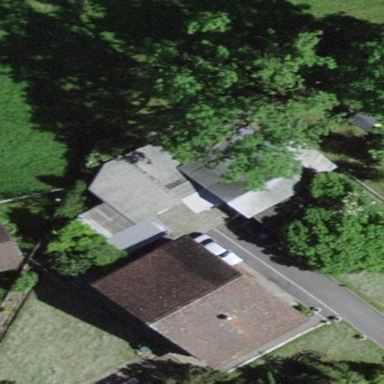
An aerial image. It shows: View of roof of building.